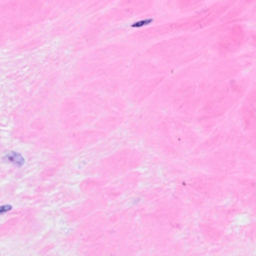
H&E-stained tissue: Breast